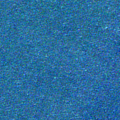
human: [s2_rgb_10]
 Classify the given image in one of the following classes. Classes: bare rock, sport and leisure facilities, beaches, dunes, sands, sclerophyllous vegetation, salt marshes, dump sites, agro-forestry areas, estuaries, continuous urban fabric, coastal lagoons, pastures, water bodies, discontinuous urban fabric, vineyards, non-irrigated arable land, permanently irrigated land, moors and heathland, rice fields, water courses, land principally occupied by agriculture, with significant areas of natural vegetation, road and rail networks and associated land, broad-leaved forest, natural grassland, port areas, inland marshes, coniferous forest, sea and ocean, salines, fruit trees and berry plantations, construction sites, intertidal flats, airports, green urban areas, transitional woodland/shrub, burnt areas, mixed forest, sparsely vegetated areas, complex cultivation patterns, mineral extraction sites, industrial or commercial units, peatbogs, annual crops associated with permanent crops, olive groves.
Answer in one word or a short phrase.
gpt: sea and ocean